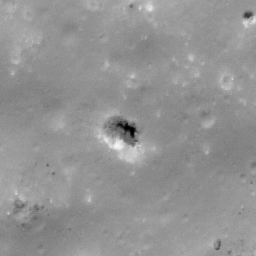
Pit: Kepler 3
Host crater: Kepler
Host type: impact_melt
Lunar coordinates: latitude 8.164, longitude 322.045